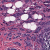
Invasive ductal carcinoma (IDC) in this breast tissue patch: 1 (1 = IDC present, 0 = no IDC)